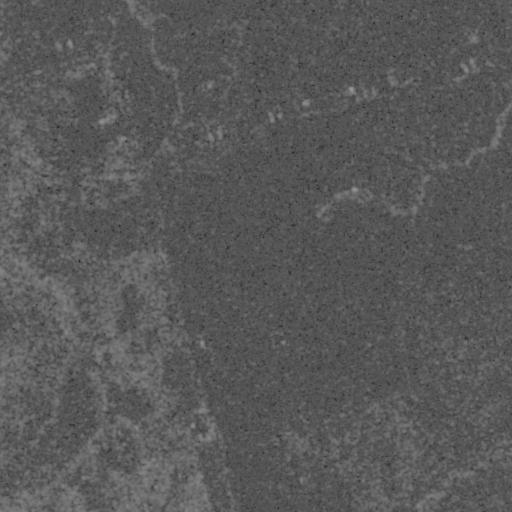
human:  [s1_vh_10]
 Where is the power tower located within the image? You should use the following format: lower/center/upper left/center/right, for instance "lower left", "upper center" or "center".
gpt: The power tower is located in the lower of the image.
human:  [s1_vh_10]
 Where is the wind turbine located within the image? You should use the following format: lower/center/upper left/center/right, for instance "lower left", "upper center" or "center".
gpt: The wind turbine is located in the lower center of the image.
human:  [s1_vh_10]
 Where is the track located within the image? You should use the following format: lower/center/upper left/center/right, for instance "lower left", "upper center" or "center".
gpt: There is no track in the image.

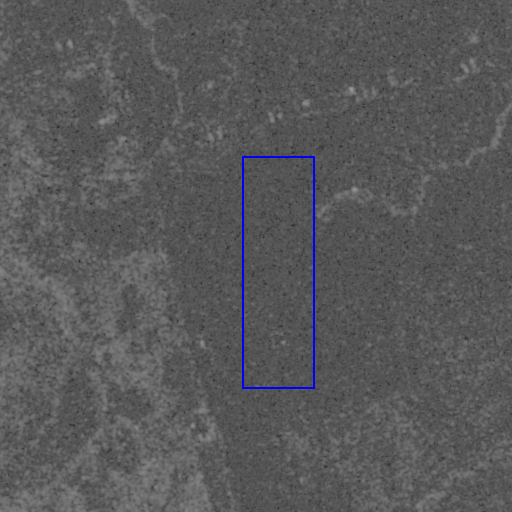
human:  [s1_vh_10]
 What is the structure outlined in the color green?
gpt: There is no green outline.
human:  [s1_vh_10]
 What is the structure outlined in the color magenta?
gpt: There is no structure outlined in magenta.